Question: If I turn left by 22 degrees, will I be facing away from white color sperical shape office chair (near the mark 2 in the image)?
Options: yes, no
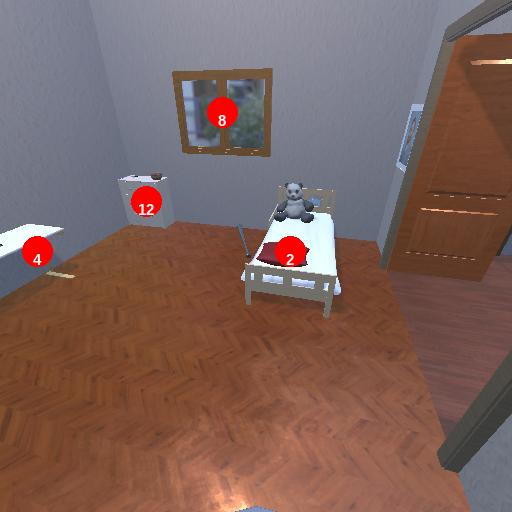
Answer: yes